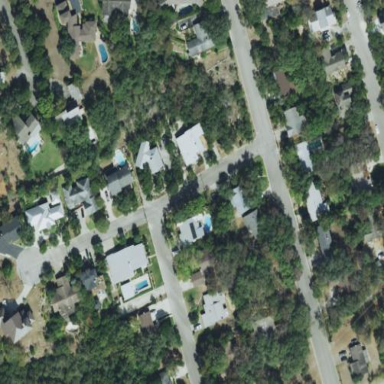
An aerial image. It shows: Residential area within subdivision.